Here is the time-frequency representation (spectrogram) of a rolling-element bearing's vibration measurement. What is the most likely bearing condition (normal, inner_race, outer_race, ball)?
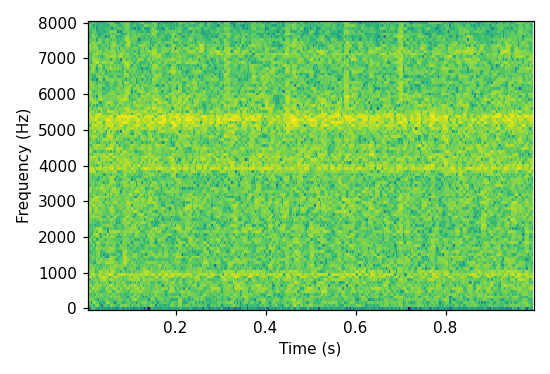
Answer: inner_race